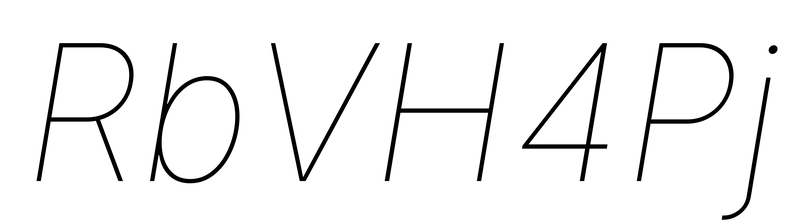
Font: Inter-Italic_Thin_Italic